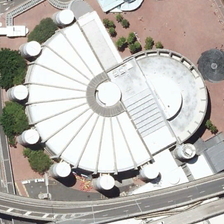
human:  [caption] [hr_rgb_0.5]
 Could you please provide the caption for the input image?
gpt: a basketball court is next to the center .

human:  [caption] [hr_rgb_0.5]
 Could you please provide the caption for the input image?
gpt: the center is surrounded by dark green trees .

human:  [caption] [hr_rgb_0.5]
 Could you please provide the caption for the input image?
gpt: a white semi-circle shaped center building is near several green trees .

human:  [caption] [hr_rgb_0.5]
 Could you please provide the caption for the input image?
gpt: a white semi-circle shaped center building is near several green trees .

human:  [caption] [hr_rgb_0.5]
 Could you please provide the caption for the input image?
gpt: the center is surrounded by dark green trees .